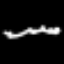
Label: squiggle